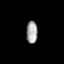
Tissue: skin
Cell type: Others
Senescence score: 0.7659
Nuclear area (px): 247
Mean DAPI intensity: 161.202